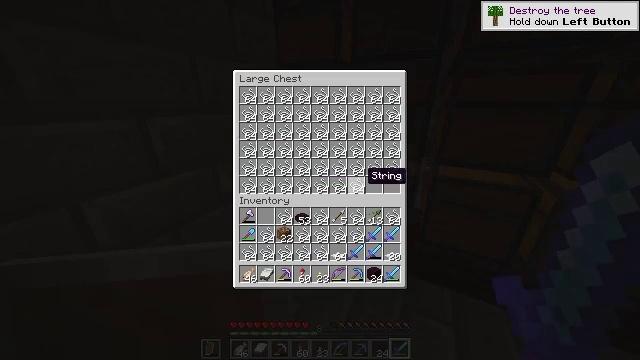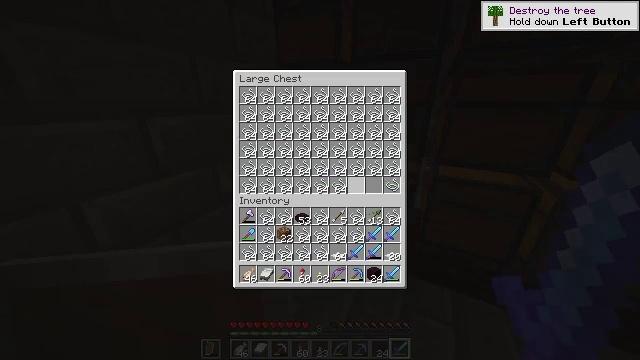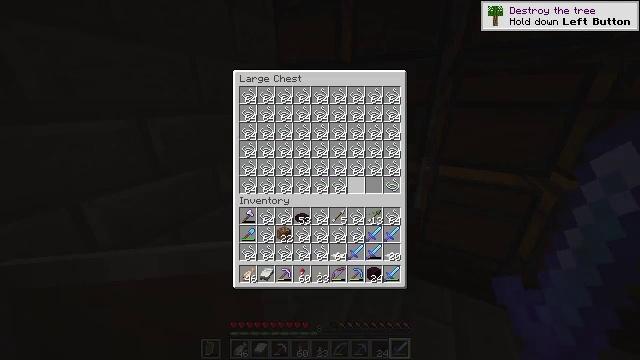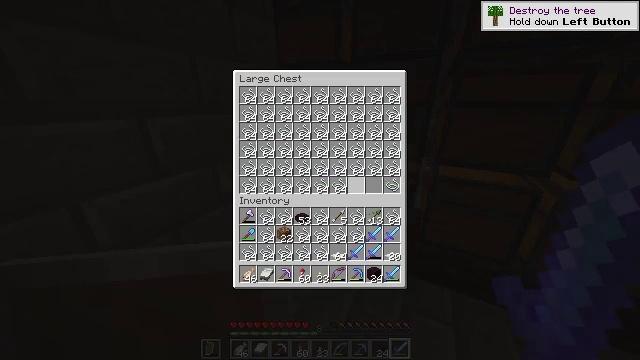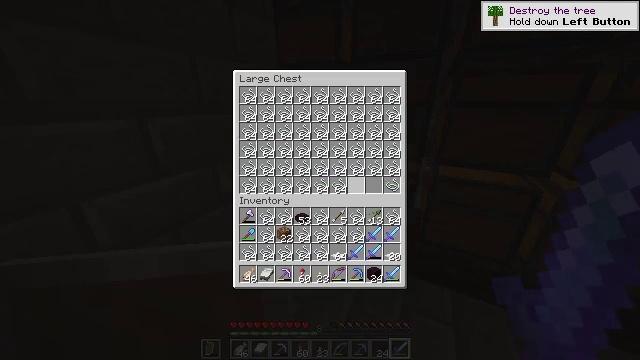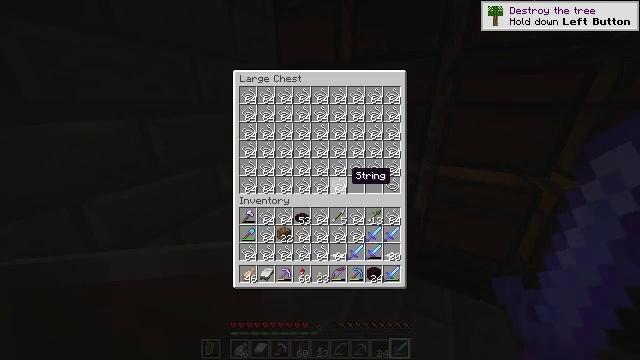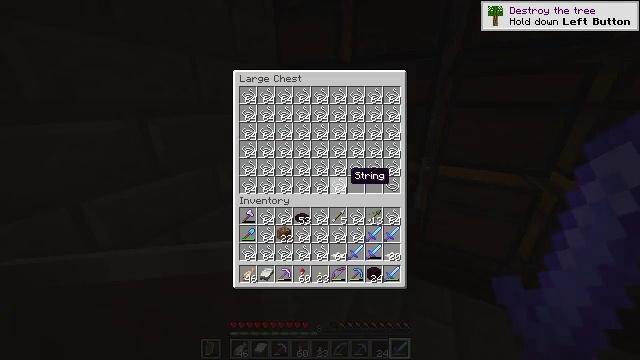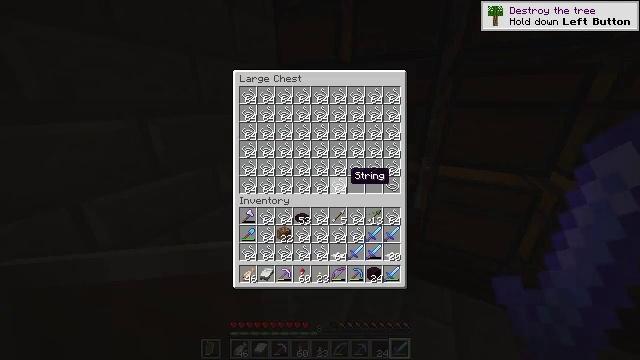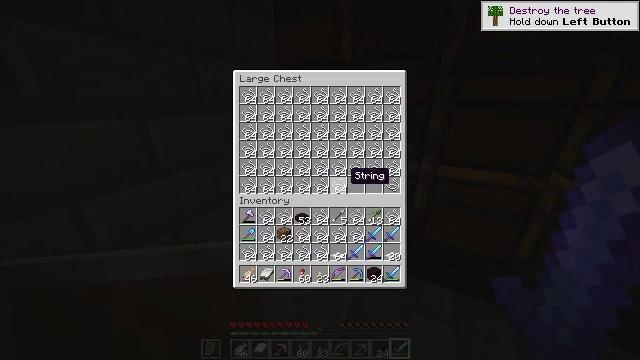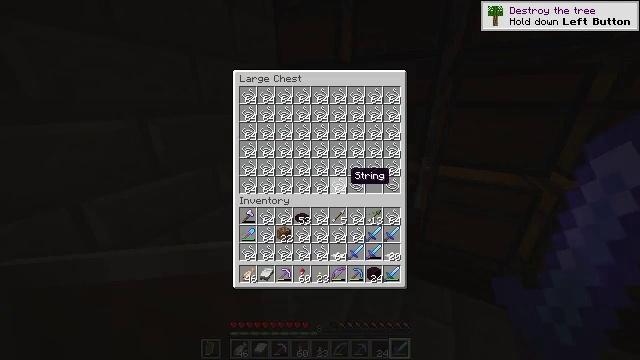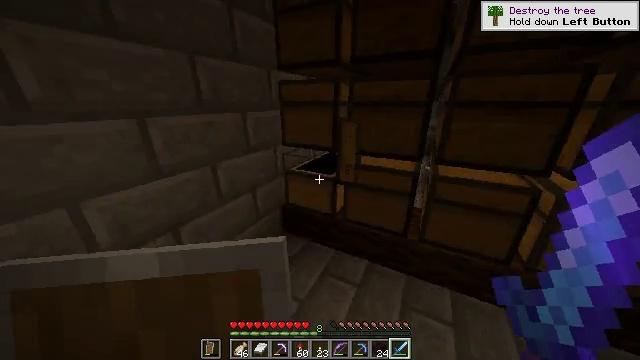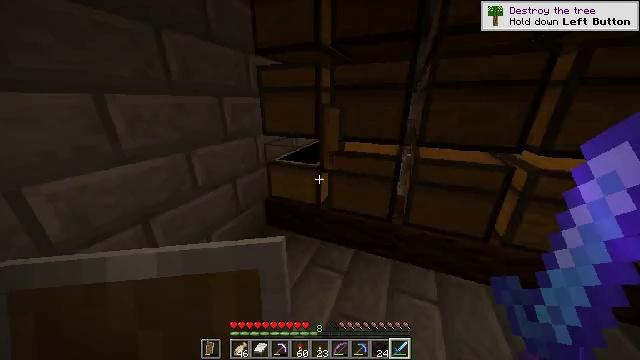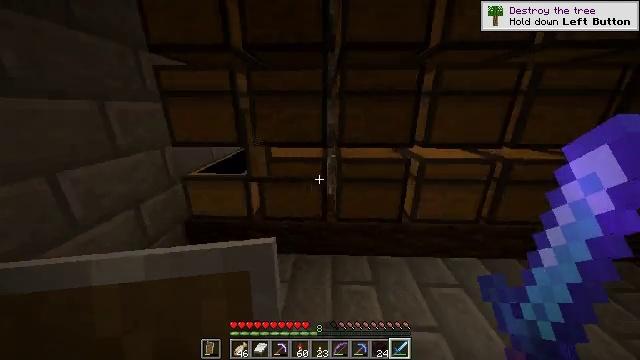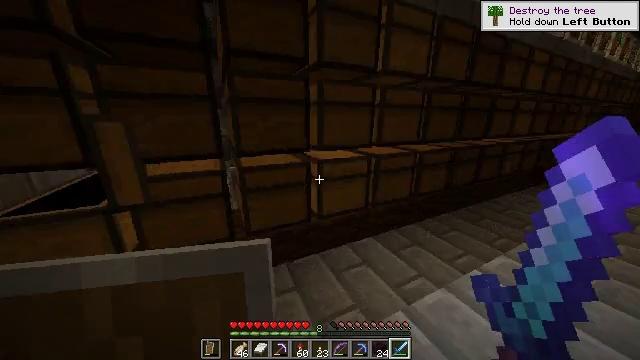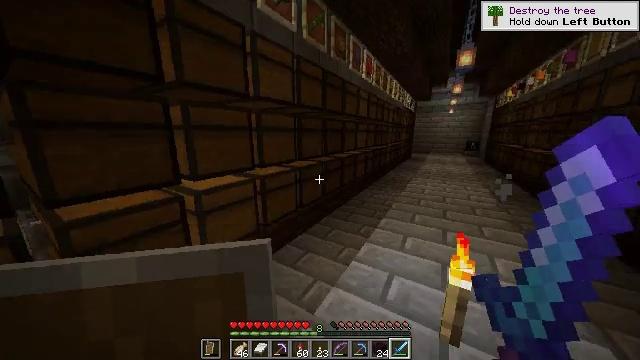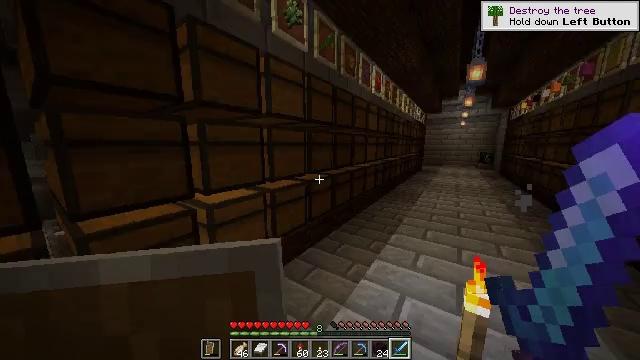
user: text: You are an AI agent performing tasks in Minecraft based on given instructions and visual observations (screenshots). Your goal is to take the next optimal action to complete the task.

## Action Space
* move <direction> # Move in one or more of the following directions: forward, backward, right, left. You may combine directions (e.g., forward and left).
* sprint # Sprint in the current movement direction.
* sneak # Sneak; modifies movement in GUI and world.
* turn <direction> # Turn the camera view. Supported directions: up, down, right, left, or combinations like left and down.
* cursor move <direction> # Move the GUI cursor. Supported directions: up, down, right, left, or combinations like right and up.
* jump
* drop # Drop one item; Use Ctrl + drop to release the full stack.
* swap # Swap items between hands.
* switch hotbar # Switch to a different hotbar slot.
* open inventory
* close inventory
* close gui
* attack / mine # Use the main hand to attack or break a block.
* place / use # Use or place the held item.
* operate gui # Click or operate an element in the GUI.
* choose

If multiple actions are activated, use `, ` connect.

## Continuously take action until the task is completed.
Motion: motion action
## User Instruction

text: Drop a white carpet.
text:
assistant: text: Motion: sneak, choose
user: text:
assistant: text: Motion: sneak, choose
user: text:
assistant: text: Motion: sneak, cursor move left
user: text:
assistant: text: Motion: sneak
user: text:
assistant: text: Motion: sneak
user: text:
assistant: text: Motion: sneak
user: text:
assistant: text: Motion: sneak, choose
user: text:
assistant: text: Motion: sneak, choose
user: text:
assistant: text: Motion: sneak
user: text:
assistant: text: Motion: sneak
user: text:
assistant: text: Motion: sneak, turn right, close gui
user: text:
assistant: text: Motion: turn right and up, open inventory
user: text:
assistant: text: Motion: turn right and up
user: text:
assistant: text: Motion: turn right and up
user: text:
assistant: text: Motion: turn left and up
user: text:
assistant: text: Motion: no_op
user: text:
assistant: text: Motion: turn right and down
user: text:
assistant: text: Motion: turn right and up
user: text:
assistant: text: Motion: turn right and up
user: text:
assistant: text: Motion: turn right
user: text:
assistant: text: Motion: turn right
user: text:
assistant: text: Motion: move forward
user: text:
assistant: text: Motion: move forward, turn right
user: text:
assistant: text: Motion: turn right
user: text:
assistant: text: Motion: move forward
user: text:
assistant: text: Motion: move forward, turn right
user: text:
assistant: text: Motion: move forward, turn right
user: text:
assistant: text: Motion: move forward, turn right
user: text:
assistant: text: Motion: move forward
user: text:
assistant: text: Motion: move forward